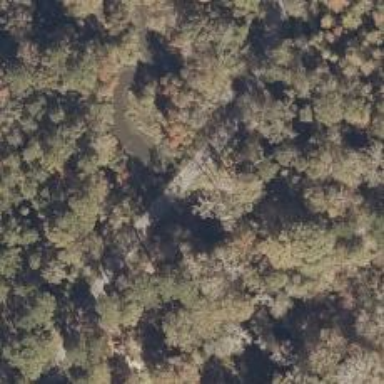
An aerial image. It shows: Culvert tunnel.